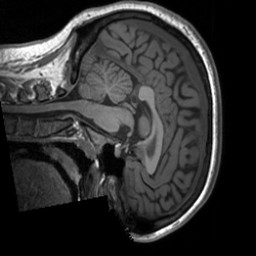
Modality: T1w
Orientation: sagittal
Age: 21
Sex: female
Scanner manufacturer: siemens
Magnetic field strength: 3 T
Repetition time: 1.9 s
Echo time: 0.00226 s